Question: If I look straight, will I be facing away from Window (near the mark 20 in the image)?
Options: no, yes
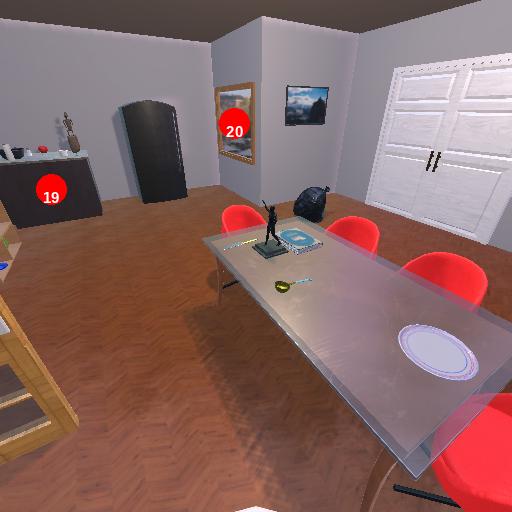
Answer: no